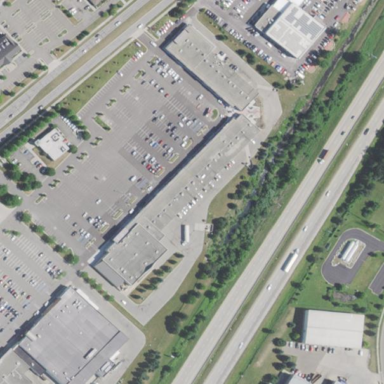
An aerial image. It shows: Mall building.